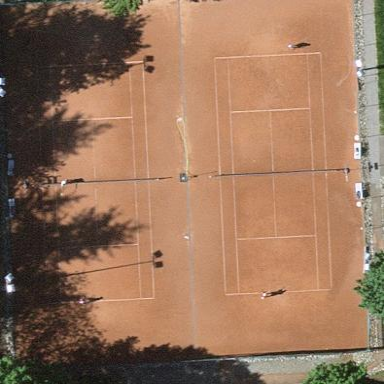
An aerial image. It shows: Tennis court on the leisure land pitch.